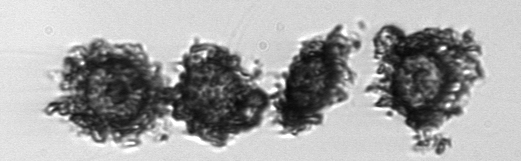
Label: Thalassiosira_TAG_external_detritus